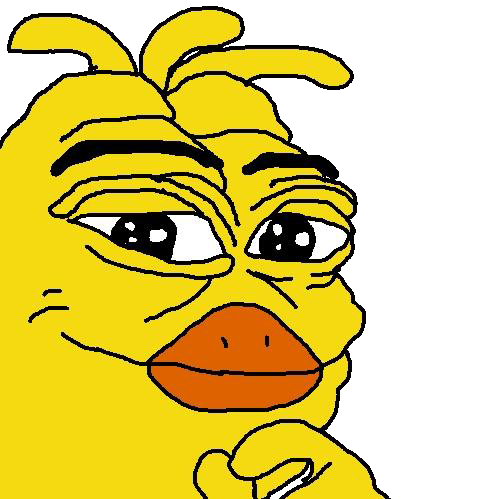
Label: 5_Pepe